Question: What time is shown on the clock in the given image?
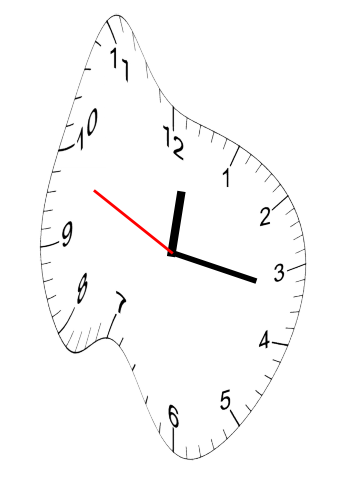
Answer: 12:16:49